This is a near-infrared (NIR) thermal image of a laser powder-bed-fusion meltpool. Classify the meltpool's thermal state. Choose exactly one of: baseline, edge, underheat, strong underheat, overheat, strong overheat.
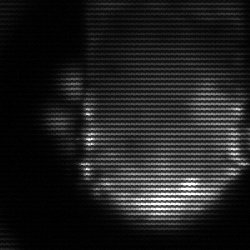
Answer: baseline